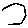
Label: hexagon